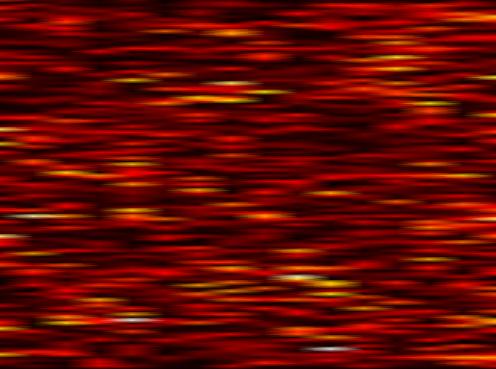
Label: OFDM